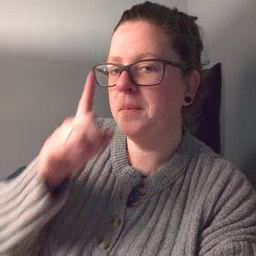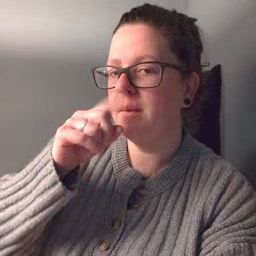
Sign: mouse